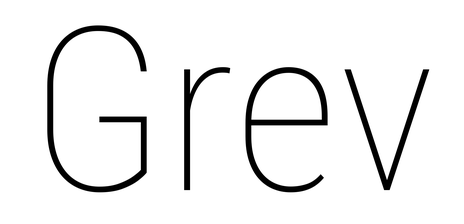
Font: Roboto_Condensed_Thin